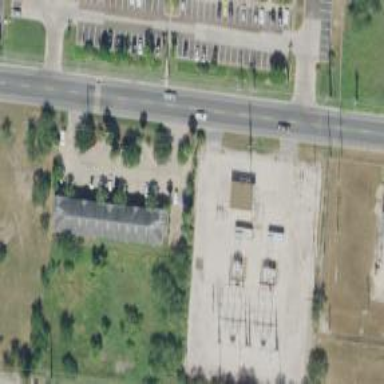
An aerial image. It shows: There is distribution substation enclosed by fence.